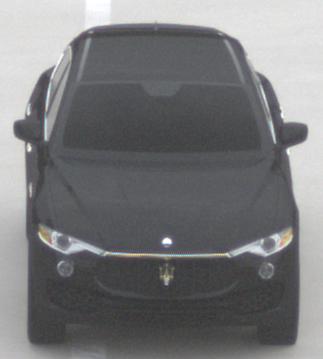
Make: Maserati
Model: Levante GT Hybrid
Detailed model: Levante
Model produced from: 2021/07
Model produced until: 2022/10
Doors: 4
Color: black
Road condition: dry road
Daytime: morning or afternoon
Contrast: low contrast